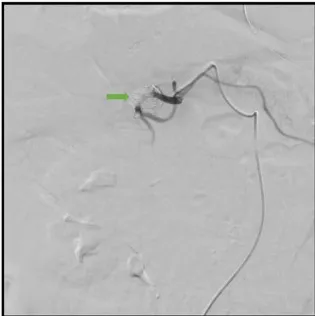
Angiographic images. (B) Complete embolization of the pseudoaneurysm (arrow) with NBCA.
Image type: radiology (ct)